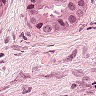
Metastatic tissue present: yes